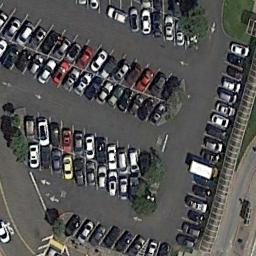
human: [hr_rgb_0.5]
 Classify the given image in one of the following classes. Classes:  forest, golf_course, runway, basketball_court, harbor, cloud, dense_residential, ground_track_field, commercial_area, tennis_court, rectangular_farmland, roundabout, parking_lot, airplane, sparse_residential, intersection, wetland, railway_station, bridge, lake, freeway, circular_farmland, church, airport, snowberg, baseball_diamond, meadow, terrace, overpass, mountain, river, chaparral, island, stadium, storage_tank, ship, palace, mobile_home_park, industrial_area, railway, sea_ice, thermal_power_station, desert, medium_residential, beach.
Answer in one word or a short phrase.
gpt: parking_lot